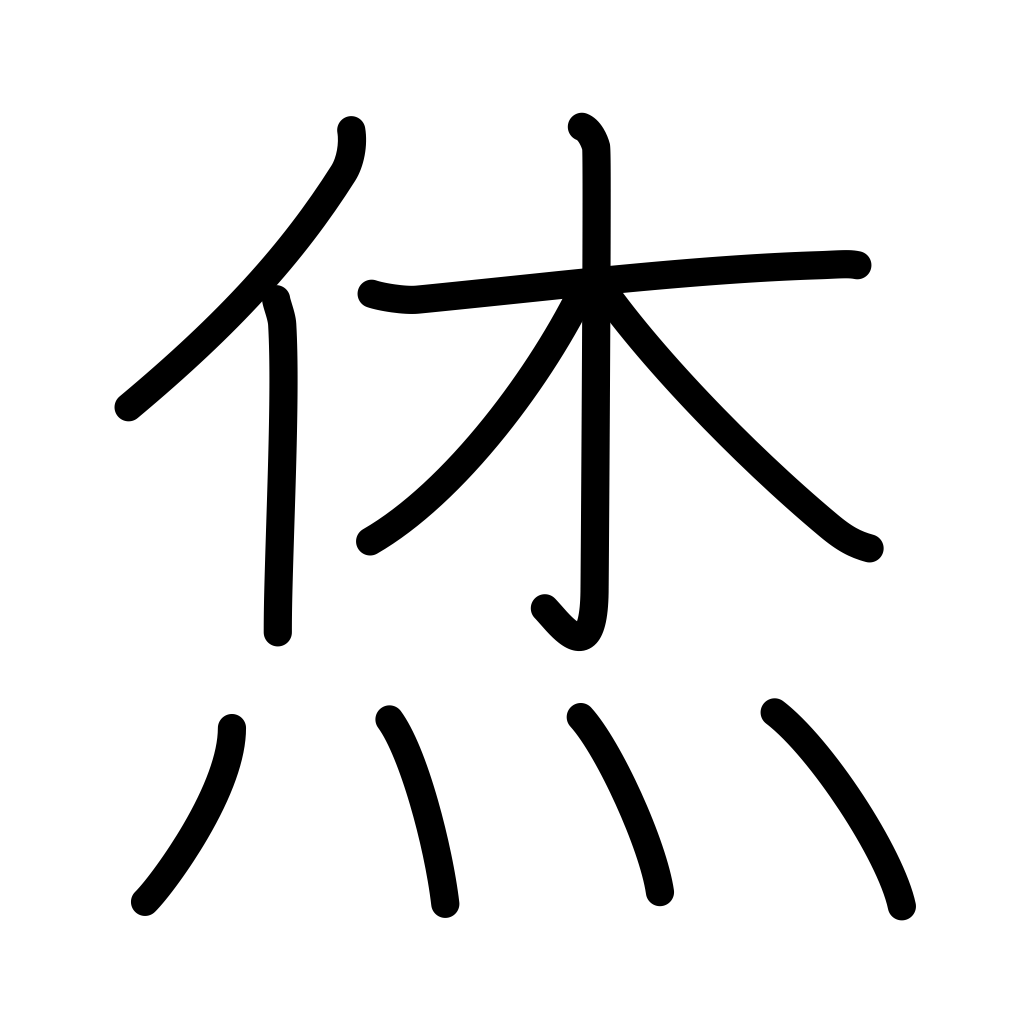
Meaning: boasting, fortunate, beautiful